Question: I'm constructing a dynamic query to select dropped domain names from my database. At the moment there are a dozen rows but I'm going to get data soon which will have records of up to 500,000 rows.
The schema is just one table containing 4 columns:
'''
CREATE TABLE 'DroppedDomains' (
'domainID' int(11) NOT NULL AUTO_INCREMENT,
'DomainName' varchar(100) COLLATE utf8_unicode_ci DEFAULT NULL,
'DropDate' date DEFAULT NULL,
'TLD' varchar(5) COLLATE utf8_unicode_ci DEFAULT NULL,
PRIMARY KEY ('domainID')
) ENGINE=MyISAM AUTO_INCREMENT=8 DEFAULT CHARSET=utf8 COLLATE=utf8_unicode_ci
'''
I did not create the schema, this is the live database schema. Here's sample data:

I've constructed probably the most complex type of query below. The criteria is as follows:
SELECT any number of domains which
>
1. Start with the word 'starts'
2. End with the word 'ends'
3. Contain the word 'containsThis' anywhere in the domain name
4. Contain the word 'ContainsThisToo' anywhere in the domain name
5. Include at least one digit
6. The domain name must be at least 49 characters. Multibytes need to count as one character( I used CHAR_LENGTH ).
7. The domain name must be at least under 65 characters.
8. The TLD must be 'org'
9. The DropDate needs to be later than 2009-11-01
Here's my query so far:
'''
SELECT
*
FROM
DroppedDomains
WHERE
1=1
AND DomainName LIKE 'starts%ends'
AND DomainName LIKE '%containsThis%'
AND DomainName LIKE '%containsThisToo%'
AND DomainName LIKE '%-%'
AND DomainName REGEXP '[0-9]'
AND CHAR_LENGTH(DomainName) > 49
AND CHAR_LENGTH(DomainName) < 65
AND TLD = 'org'
AND DropDate > '2009-11-01'
'''
Here are my questions
1. Would it extremely benefit the performance considering I'll have half a million rows, if I made the TLD column its own table and just make the TLD column a foreign key to that? There will only be 5 TLDs ( com, net, org, info, biz ). I realize there are more TLDs in the real world, but this application will only have 5. The user cannot specify their own TLD.
2. I know that REGEXP and 500,000 rows is probably a recipe for disaster. Is there anyway I can avoid the REGEXP?
3. Are there any other optimizations to the query I can do? Like merge LIKEs or use other functions such as maybe INSTR? And should I implement any specific sort of caching mechanism?
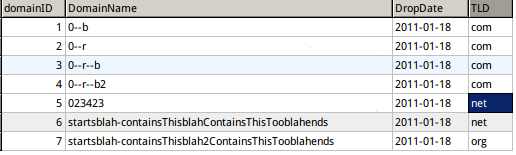
Answer: When you have a LIKE pattern that starts with a constant prefix and you have an index on that field, then the index can be used to find the rows starting with the prefix very quickly. Luckily you have exactly this situation here:
'''
AND DomainName LIKE 'starts%ends'
'''
If only a few of the values start with 'starts' then these rows will be found very quickly and the other expressions will only be tested for these rows. You can check that the index is used by running 'EXPLAIN SELECT ...'.